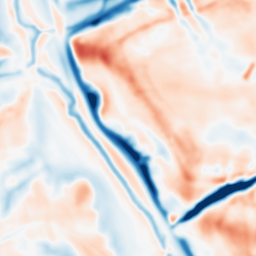
Category: multiscale
Decomposition family: dog
Decomposition parameters: sigma_low: 2
sigma_high: 10
Upsampling method: quadratic
Upsampling parameters: scale: 2
Upsampling scale: 2